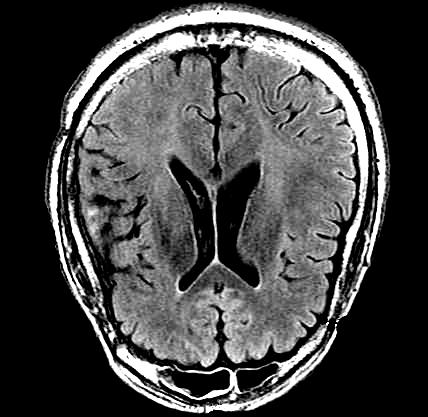
Label: notumor